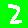
Digit: 2